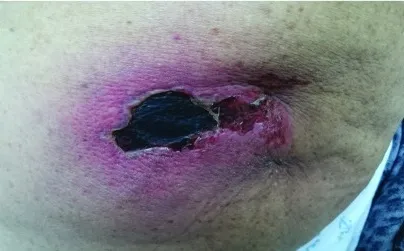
Black, necrotic ulcerated plaque on the gluteal region 15 days following etofenamate injection.
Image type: medical_photograph (skin_photograph)